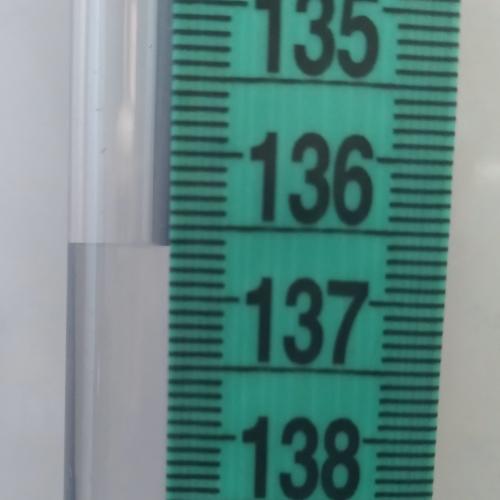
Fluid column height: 136.6 cm